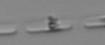
Label: Skeletonema